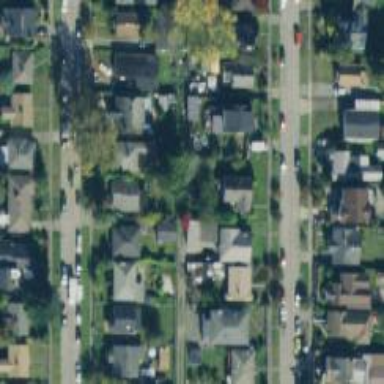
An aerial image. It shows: Alleyway designated as service road.